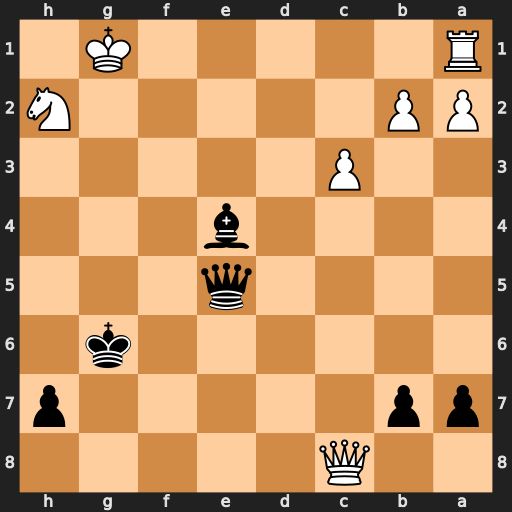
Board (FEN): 2Q5/pp5p/6k1/4q3/4b3/2P5/PP5N/R5K1
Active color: b
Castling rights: -
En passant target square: -
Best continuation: Qg3+ Kf1 Bd3#